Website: crate-barrel
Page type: receipt
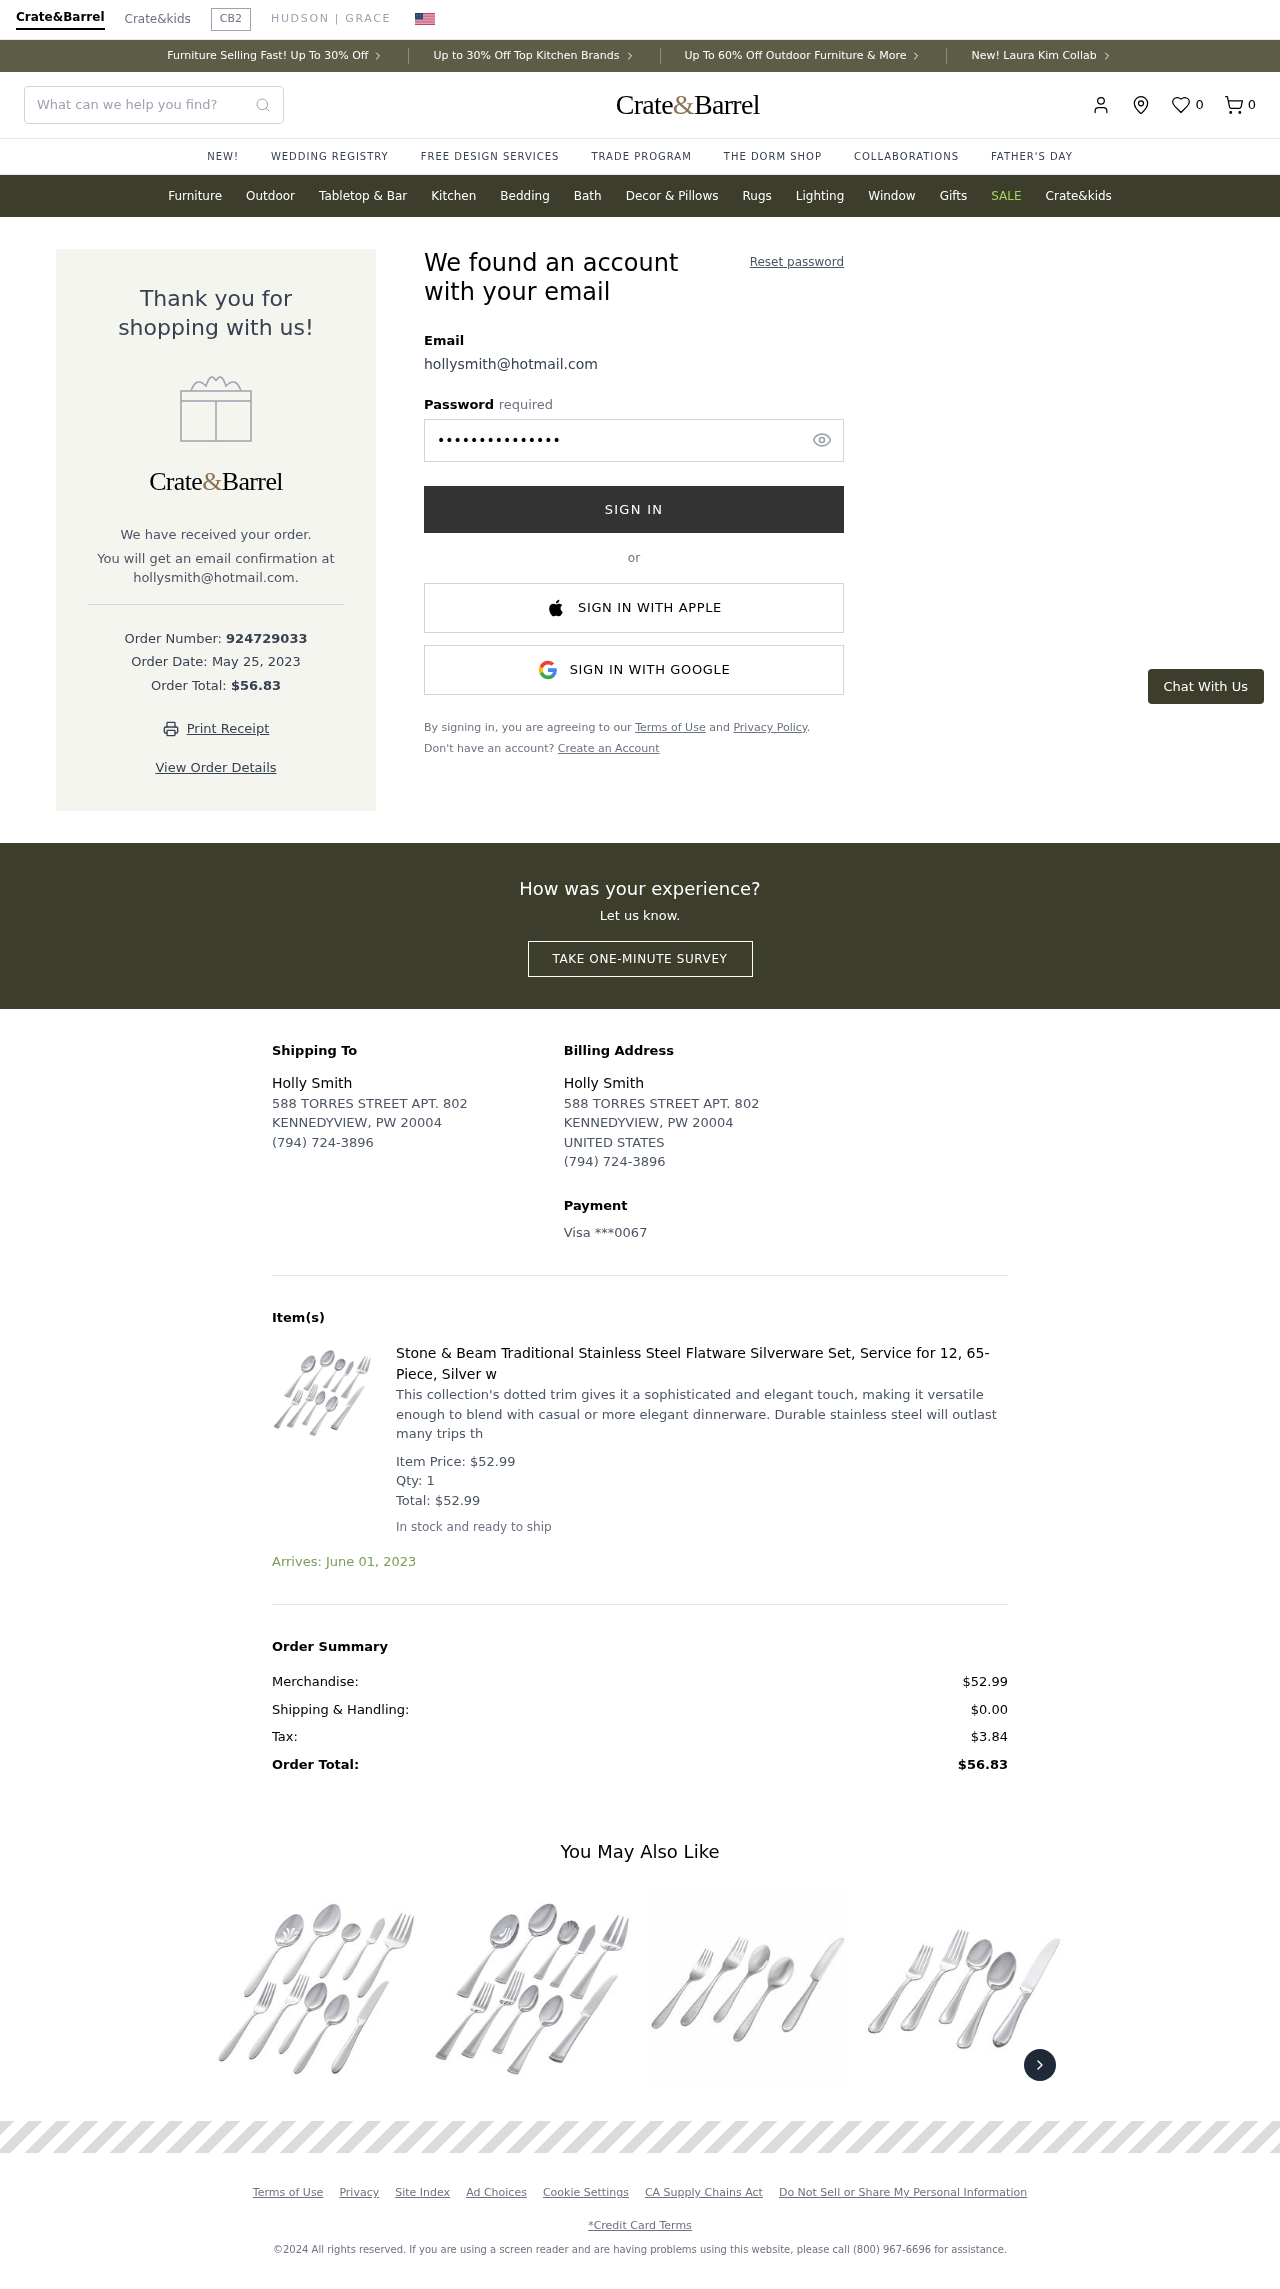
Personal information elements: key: PII_CARD_LAST4
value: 0067
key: PII_CARD_TYPE
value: Visa
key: PII_COUNTRY
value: UNITED STATES
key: PII_EMAIL
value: hollysmith@hotmail.com
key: PII_FULLNAME
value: Holly Smith
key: PII_STREET
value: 588 TORRES STREET APT. 802
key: PII_EMAIL2
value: hollysmith@hotmail.com
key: PII_CITY_STATE_ZIP
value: KENNEDYVIEW, PW 20004
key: PII_PHONE
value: (794) 724-3896
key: PII_FULLNAME2
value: Holly Smith
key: PII_STREET2
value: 588 TORRES STREET APT. 802
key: PII_POSTCODE
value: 20004
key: PII_STATE_ABBR
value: PW
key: PII_STATE
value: PW
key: PII_POSTCODE_FULL
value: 20004
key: PII_POSTCODE_NUMERIC
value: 20004
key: PII_PHONE2
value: (794) 724-3896
Product elements: key: PRODUCT1_DESC
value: This collection's dotted trim gives it a sophisticated and elegant touch, making it versatile enough to blend with casual or more elegant dinnerware. Durable stainless steel will outlast many trips th
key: PRODUCT1_NAME
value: Stone & Beam Traditional Stainless Steel Flatware Silverware Set, Service for 12, 65-Piece, Silver w
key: PRODUCT1_PRICE
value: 52.99
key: PRODUCT1_QUANTITY
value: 1
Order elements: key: ORDER_NUM_ITEMS
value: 0
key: ORDER_ID
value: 924729033
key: ORDER_DATE
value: May 25, 2023
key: ORDER_TOTAL
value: $56.83
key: ORDER_ITEM_TOTAL
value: $52.99
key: ORDER_DELIVERY_DATE
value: Arrives: June 01, 2023
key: ORDER_SUBTOTAL
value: $52.99
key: ORDER_SHIPPING_COST
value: $0.00
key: ORDER_TAX
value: $3.84
Search elements: key: HEADER_SEARCH
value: What can we help you find?
Other elements: key: FAVORITES_COUNT
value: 0